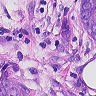
Metastatic tissue present: yes